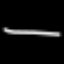
Label: line